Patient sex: M
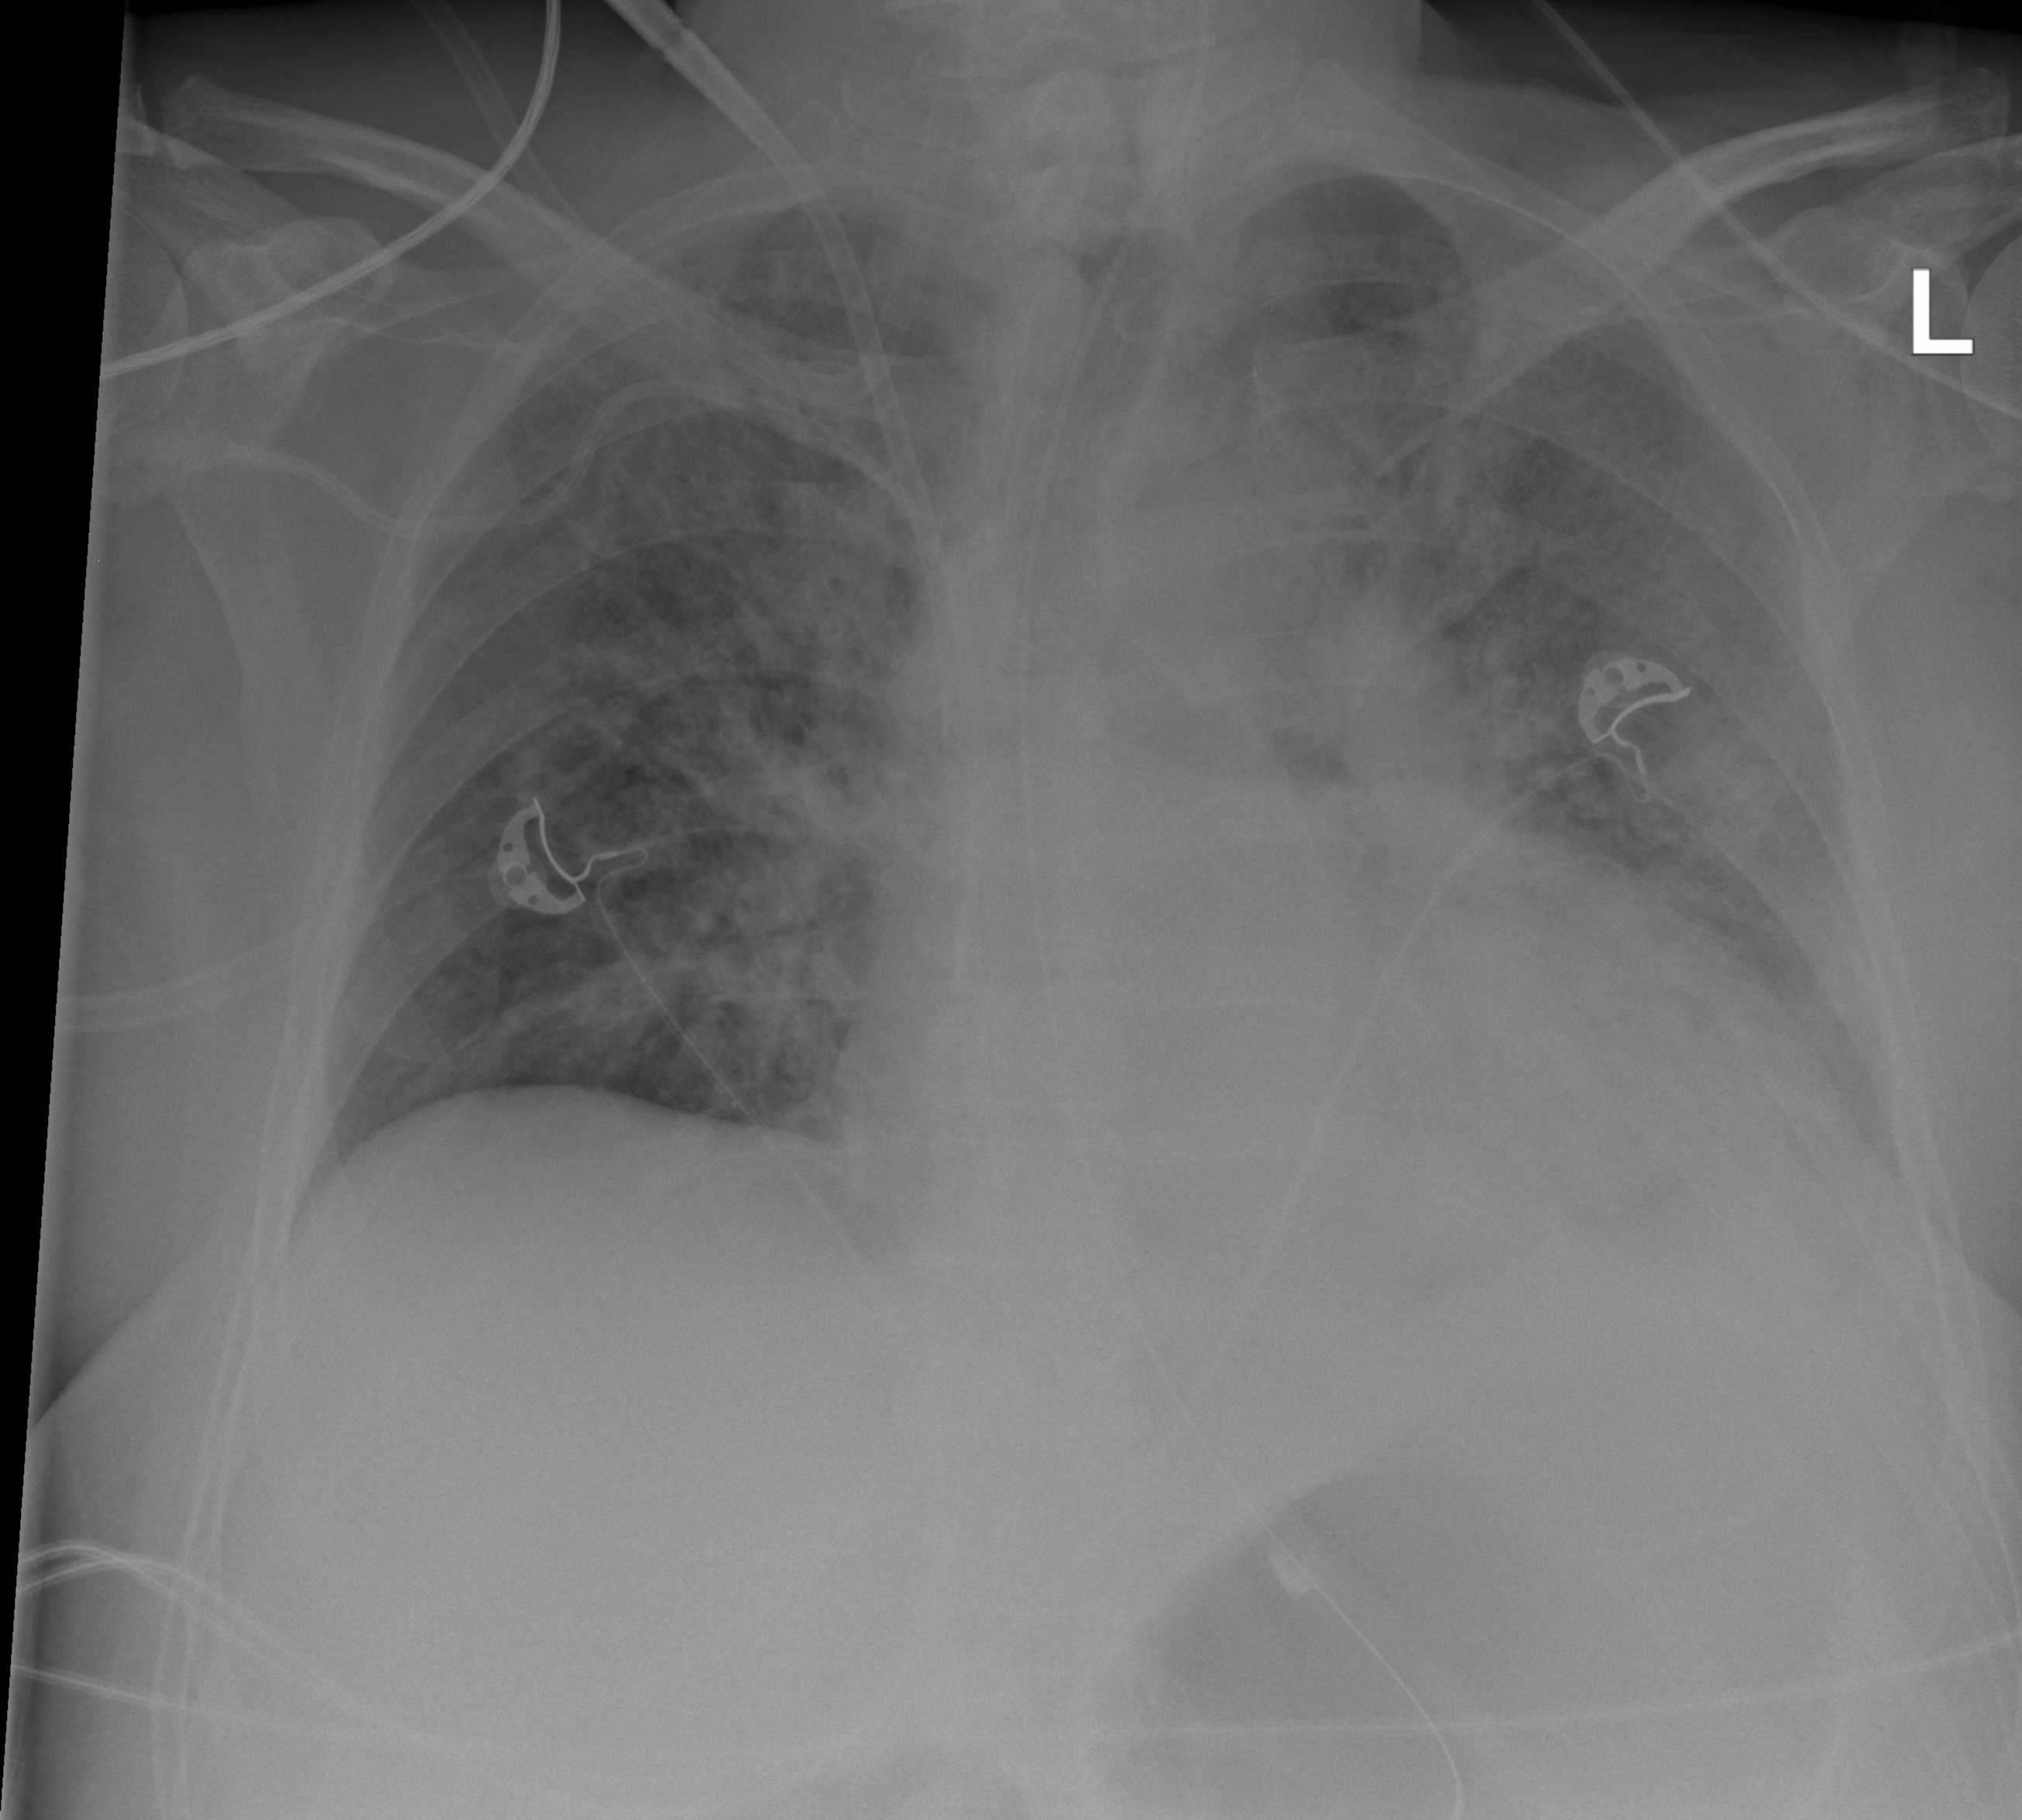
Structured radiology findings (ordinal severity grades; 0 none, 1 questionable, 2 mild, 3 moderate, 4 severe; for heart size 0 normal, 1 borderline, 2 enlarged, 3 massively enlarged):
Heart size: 2
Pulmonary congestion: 2
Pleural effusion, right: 0
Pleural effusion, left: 0
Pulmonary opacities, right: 0
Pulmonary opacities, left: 2
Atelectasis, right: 2
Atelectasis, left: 2